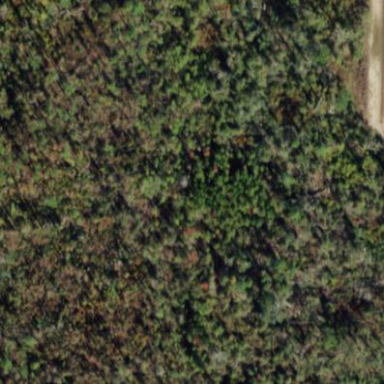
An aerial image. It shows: Forest area dominated by needle-leaved trees.